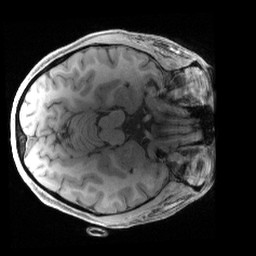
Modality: T1w
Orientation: axial
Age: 35
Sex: female
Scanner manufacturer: siemens
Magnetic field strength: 3 T
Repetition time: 2.4 s
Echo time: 0.00241 s